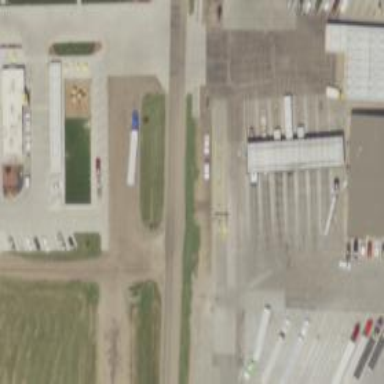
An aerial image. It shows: Weighbridge facility.